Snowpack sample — Loveland Pass, Silver Plume, Colorado, USA (2/11/26, 12:00 PM MST)
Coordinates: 39.663, -105.886
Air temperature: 35 °F
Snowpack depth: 82 cm
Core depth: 40 cm
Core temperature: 23 °F
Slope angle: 13°, slope face: 12°
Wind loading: high
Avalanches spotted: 1
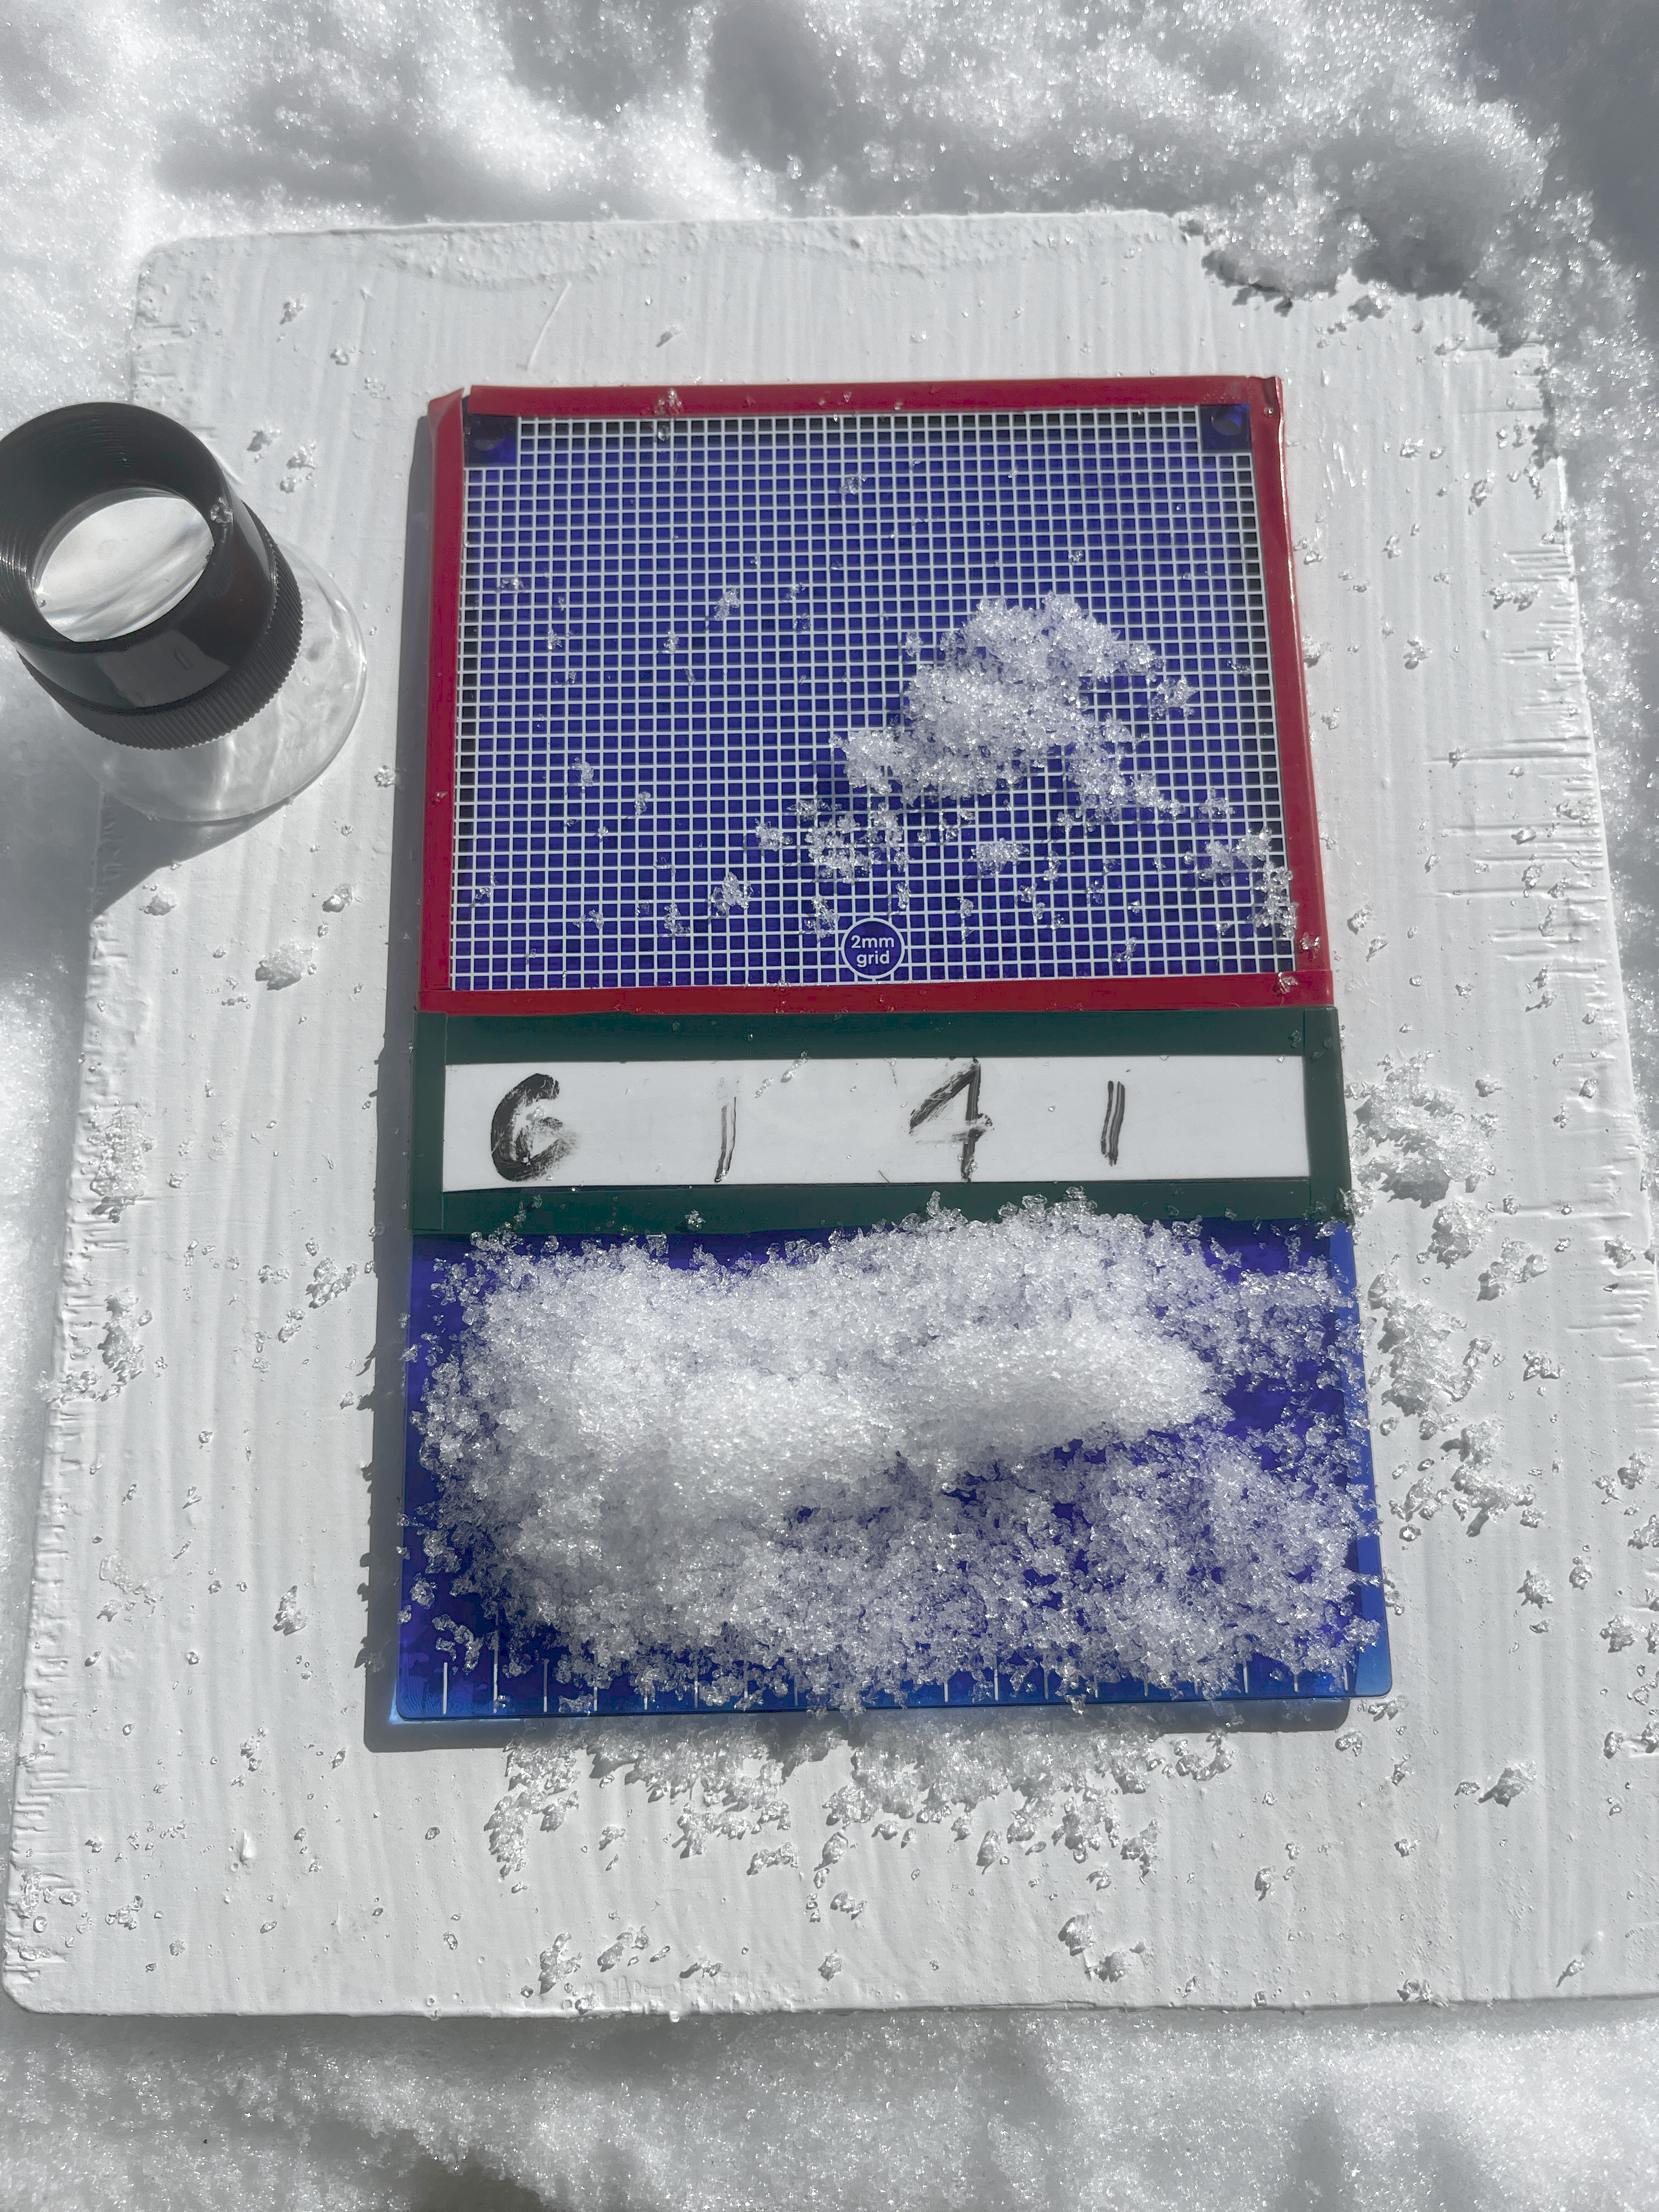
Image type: crystal_card
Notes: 1 small avalanche spotted on the north side of the bowl, lots of wind loading